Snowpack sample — Snodgrass Mountain, Crested Butte, Colorado (2/4/25, 12:06 PM MST)
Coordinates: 38.923, -106.968
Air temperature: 35 °F
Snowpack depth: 80 cm
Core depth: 50 cm
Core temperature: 30.2 °F
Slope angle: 14°, slope face: 78°
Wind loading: low
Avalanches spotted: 0
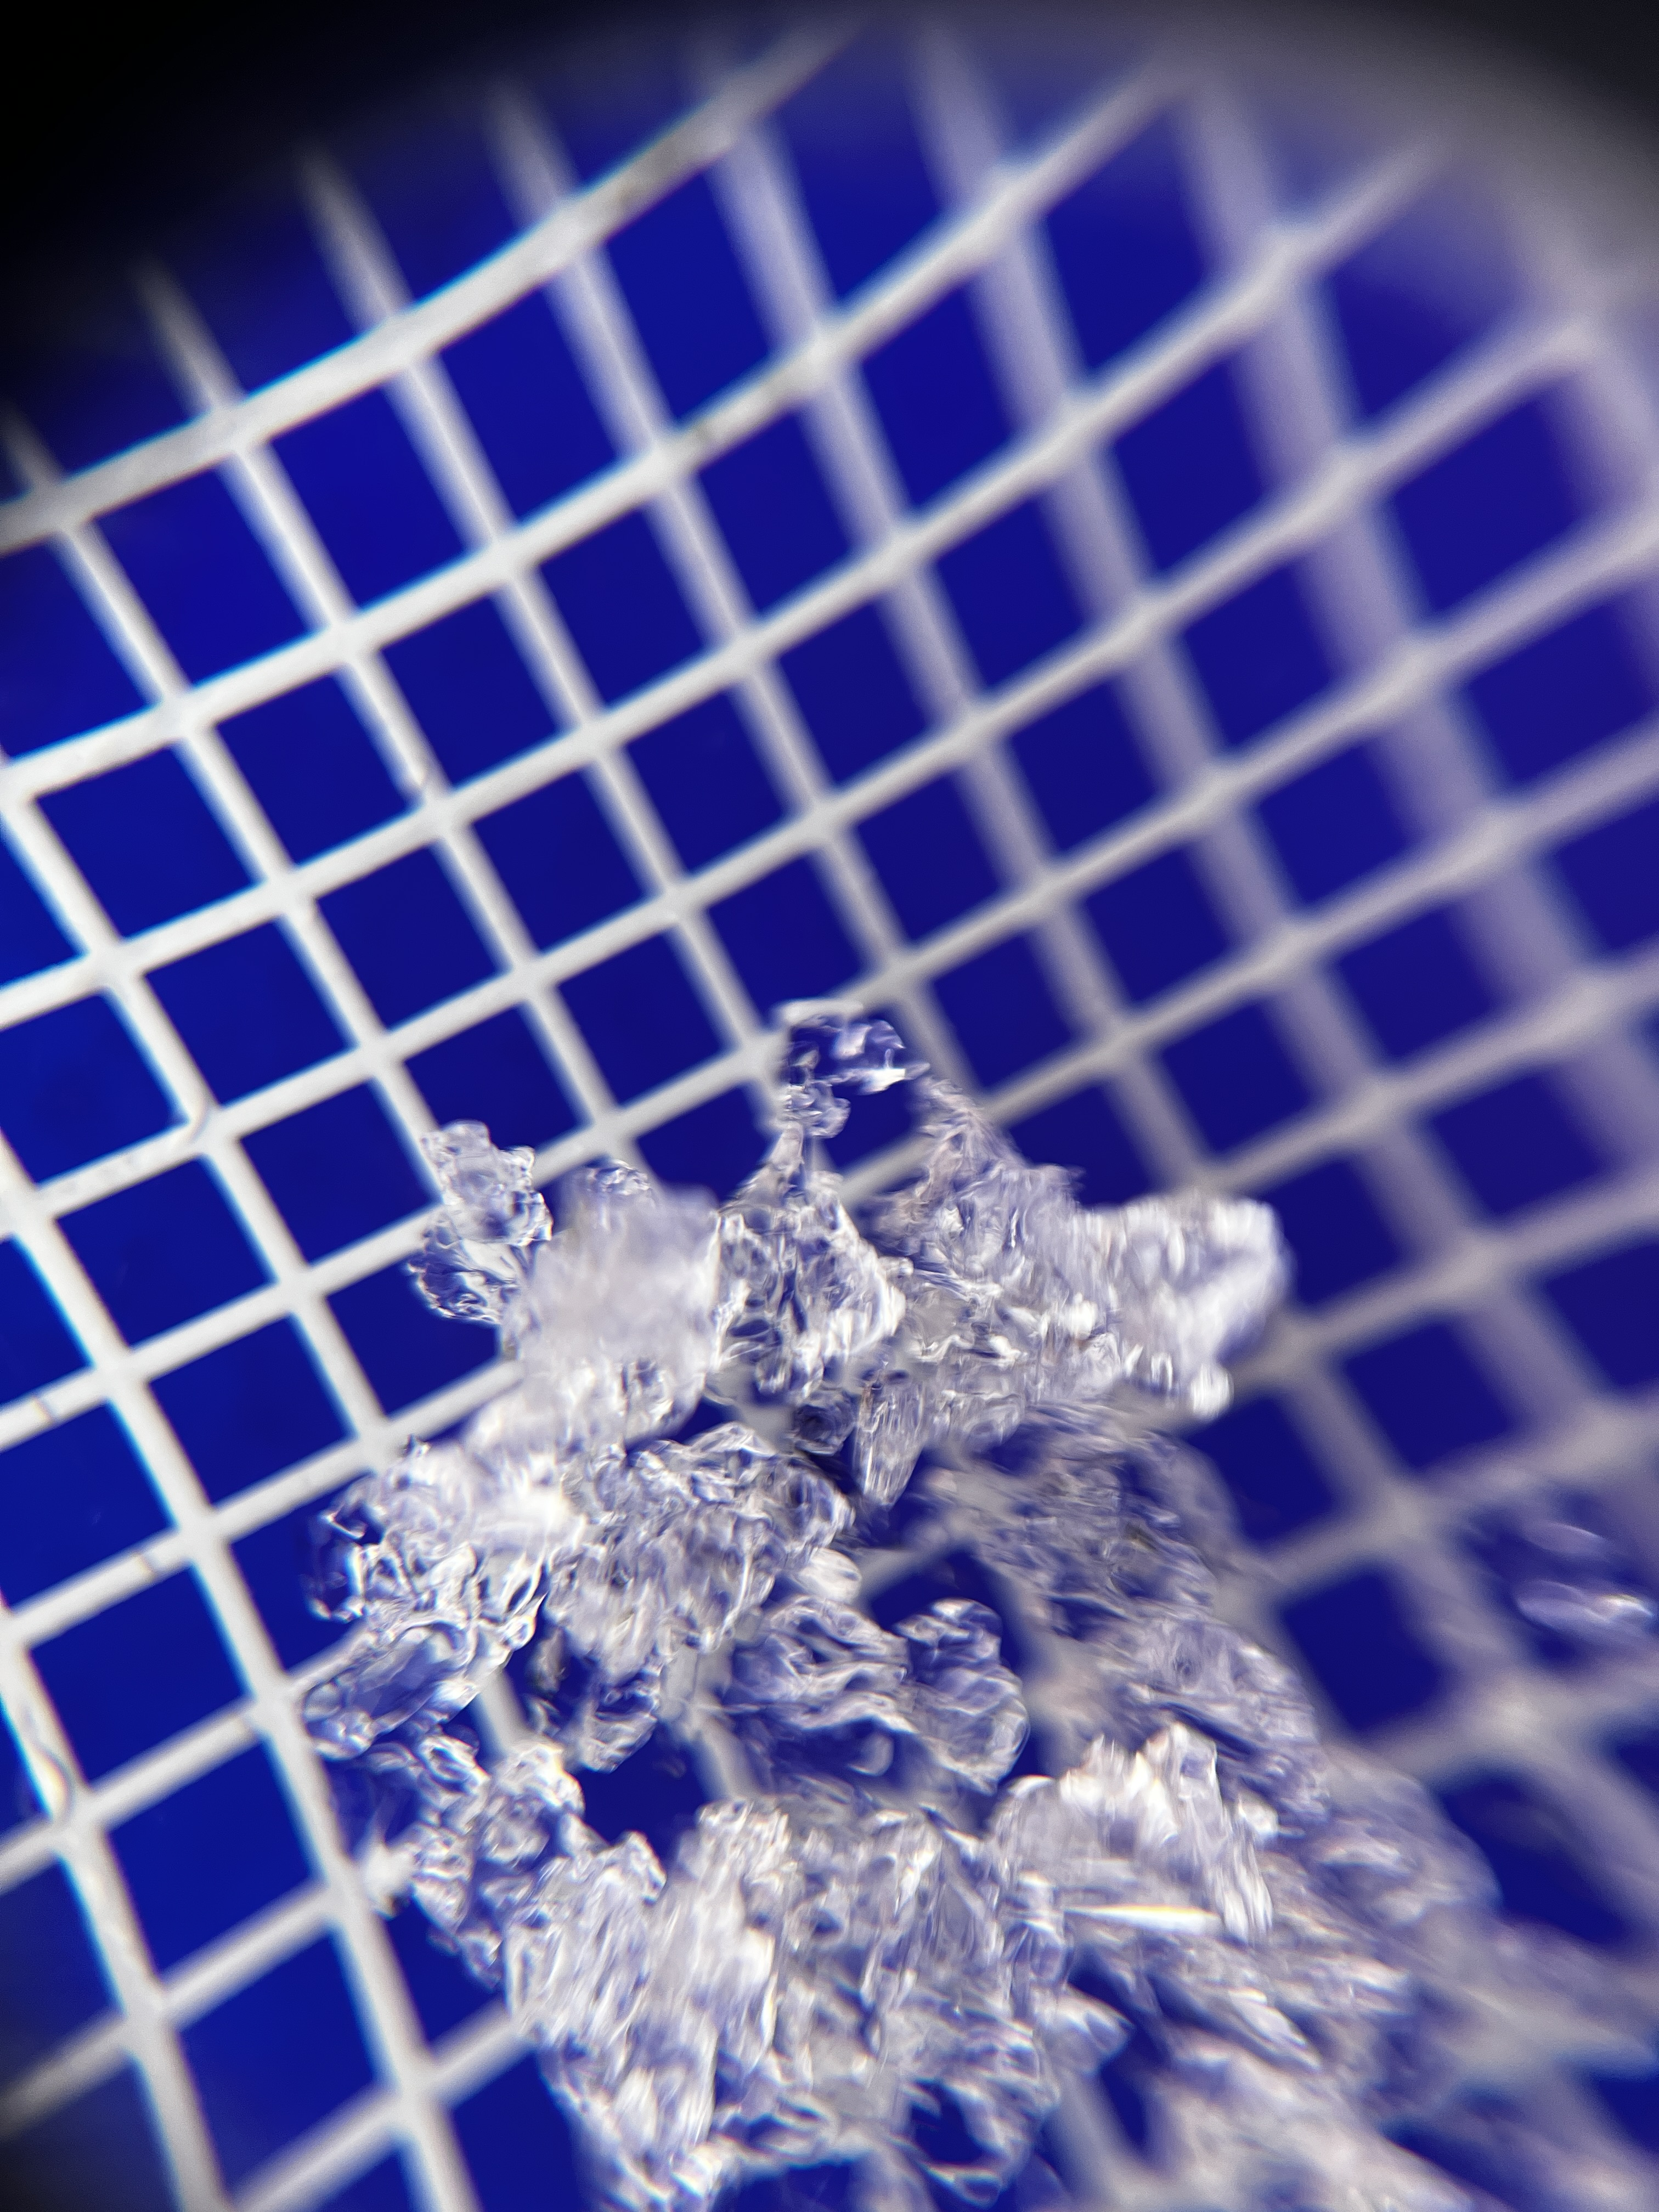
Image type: magnified_profile
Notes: No avalanches nearby, unusually warm weather for the last month reported by residents, Collected 25 yards from treeline